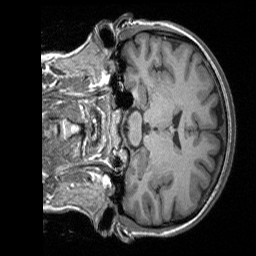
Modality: T1w
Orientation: coronal
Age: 40
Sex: female
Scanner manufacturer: siemens
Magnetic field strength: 3 T
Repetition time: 1.9 s
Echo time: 0.00252 s